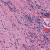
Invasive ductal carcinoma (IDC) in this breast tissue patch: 0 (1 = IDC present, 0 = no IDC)